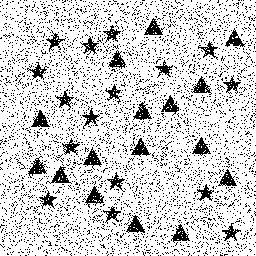
Squares: 0
Triangles: 16
Stars: 16
Total shapes: 32